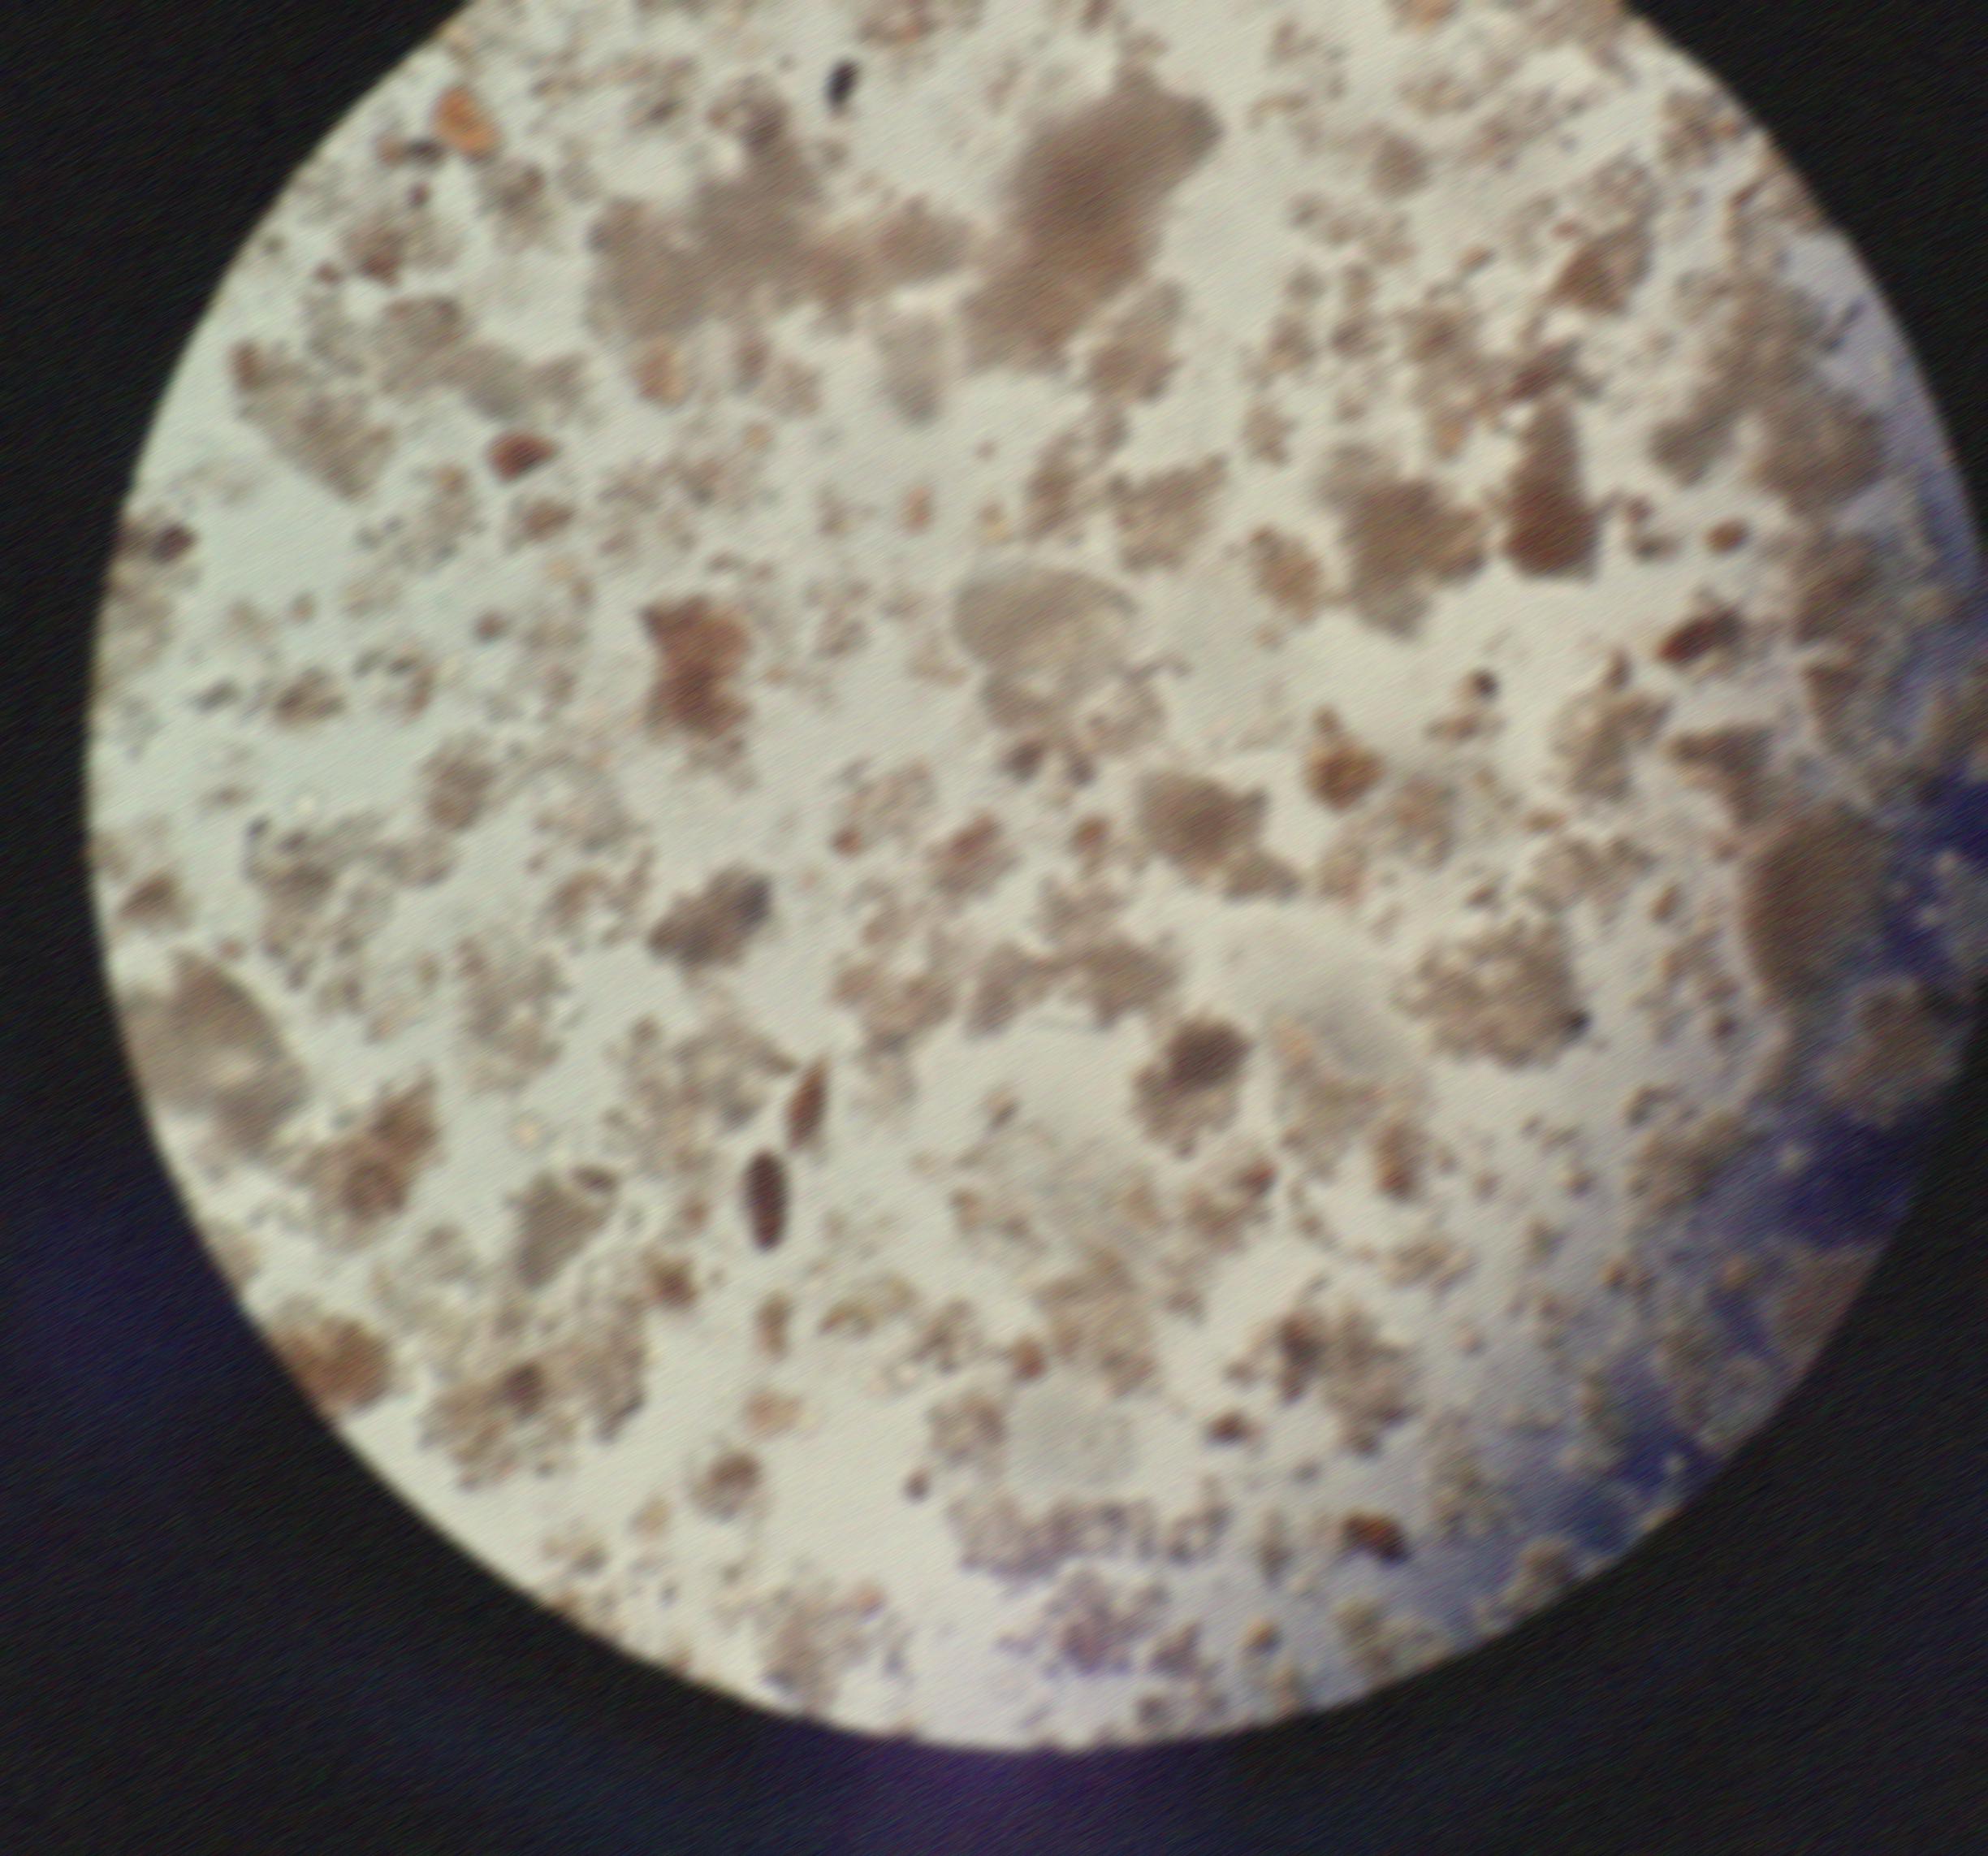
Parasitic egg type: Hookworm egg